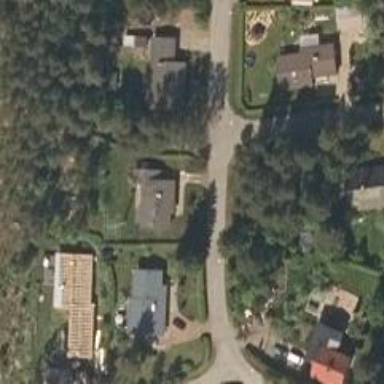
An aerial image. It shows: Residential area.